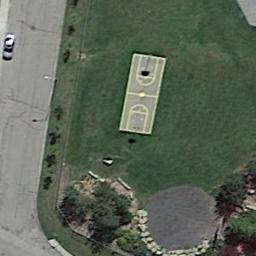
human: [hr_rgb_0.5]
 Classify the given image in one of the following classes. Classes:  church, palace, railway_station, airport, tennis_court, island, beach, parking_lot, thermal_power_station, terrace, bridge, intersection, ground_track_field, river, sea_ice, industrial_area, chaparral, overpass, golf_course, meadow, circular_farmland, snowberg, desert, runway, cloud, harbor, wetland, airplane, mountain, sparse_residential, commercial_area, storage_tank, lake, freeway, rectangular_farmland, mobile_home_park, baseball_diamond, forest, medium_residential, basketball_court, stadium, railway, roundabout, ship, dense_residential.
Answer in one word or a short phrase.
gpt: basketball_court